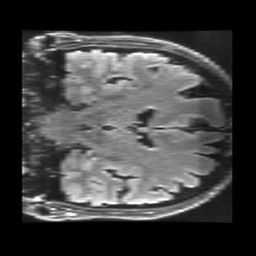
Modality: FLAIR
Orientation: coronal
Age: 62
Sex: male
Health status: healthy
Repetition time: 12 s
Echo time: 0.09782 s